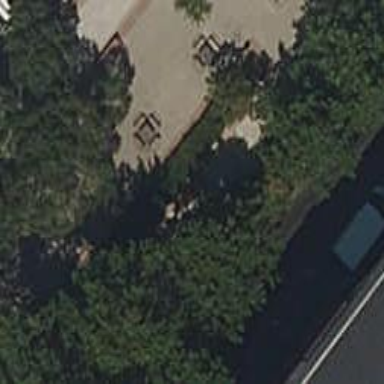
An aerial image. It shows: Picnic table located in leisure land area.